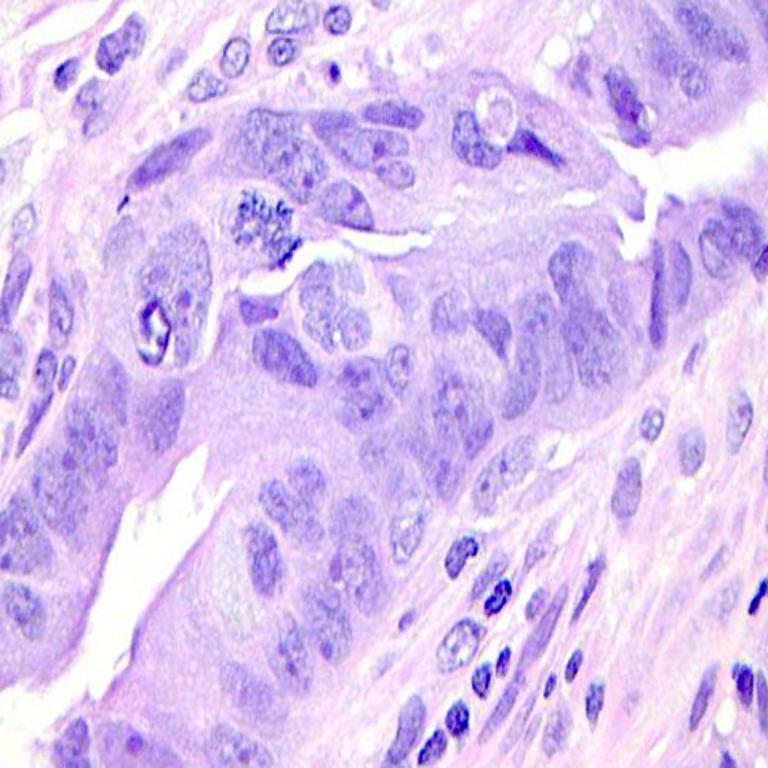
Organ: colon
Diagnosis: adenocarcinomas